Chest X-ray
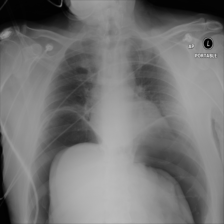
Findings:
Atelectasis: negative
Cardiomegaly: negative
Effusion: negative
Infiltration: negative
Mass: negative
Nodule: negative
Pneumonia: negative
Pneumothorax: negative
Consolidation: negative
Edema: negative
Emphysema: negative
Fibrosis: negative
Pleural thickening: negative
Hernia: negative